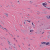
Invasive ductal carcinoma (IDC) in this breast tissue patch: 1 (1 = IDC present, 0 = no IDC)